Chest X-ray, PA view. Patient: 60 years old, sex F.
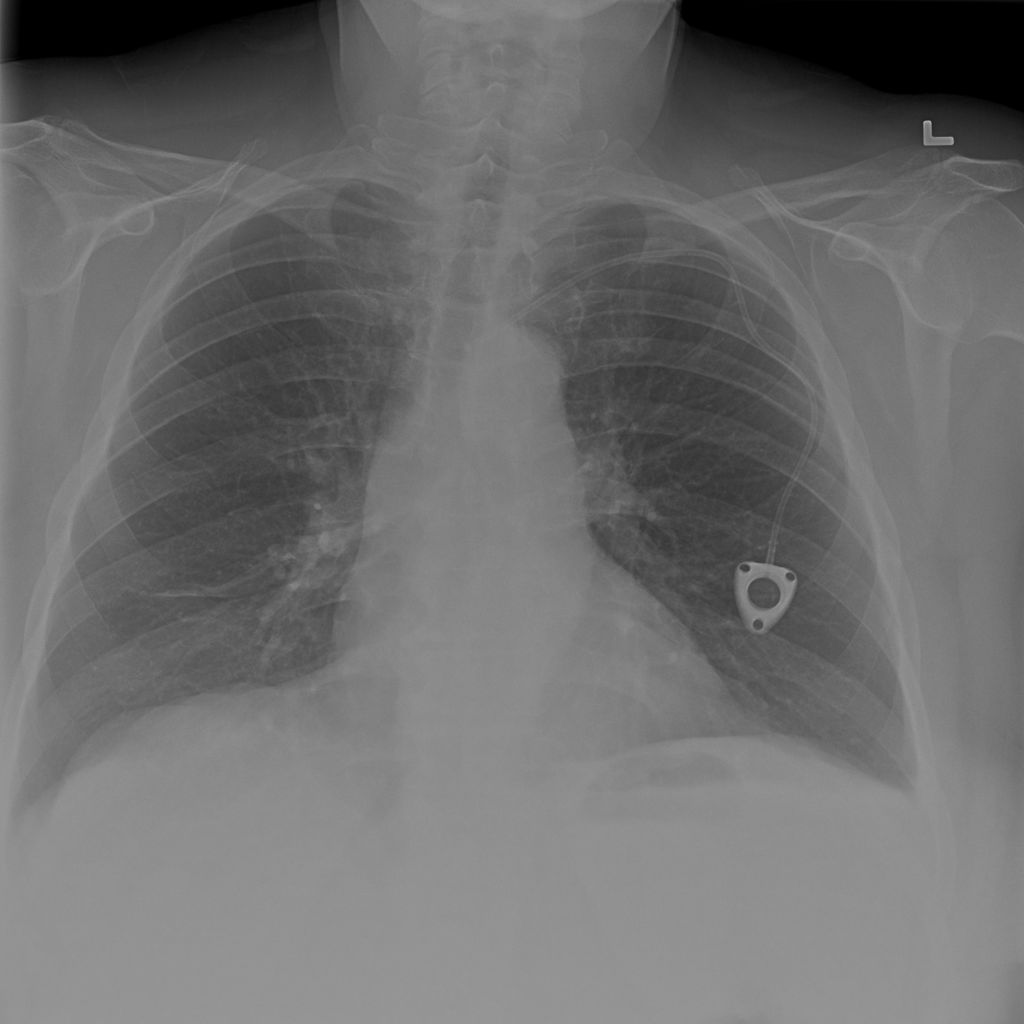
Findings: Atelectasis